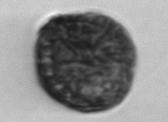
Label: Alexandrium_catenella